Question: I need to process some language files. Most of them are in left-to-right languages, but some are in right-to-left languages. Processing the right-to-left languages ir problematic.
I have read a 'localizedString' variable from a file.
If I print it reads correctly (first line in the attached picture). However, when I run this line:
'''
outputString = '"' + stringKey + '" = "' + localizedString + '";
'
'''
The arabic text gets out of order (second line).

I cannot even paste it here properly, upon pasting it gets out of order.
How can I automatically keep the proper order without knowing the language in advance?
I guess I could do what's explained <URL>, but that would break left-to-right languages. I'm looking for an automatic way of doing this regardless of the language.
Note: I'm using Python 2.7.6
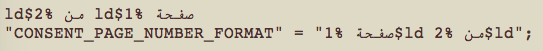
Answer: IMO, you could just simply concat them.
let the display problem to the edit itself. You may need convert it to .doc or .odt if you want to use it in desktop environment. Or just recompile vim with +rightleft options. However, you language file processing program can keep simple and elegant.